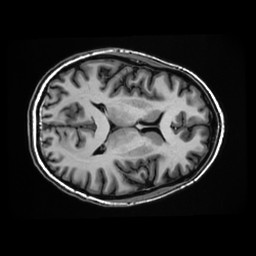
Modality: T1w
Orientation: axial
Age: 39
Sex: female
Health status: healthy
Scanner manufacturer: ge
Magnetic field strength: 3 T
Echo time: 0.0052 s